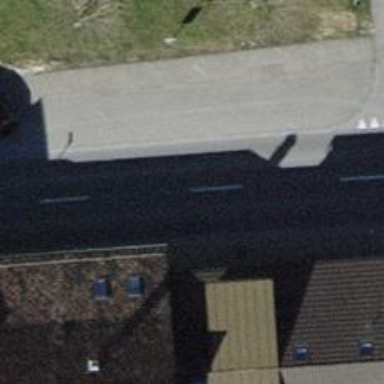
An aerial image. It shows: Public transport stop position.